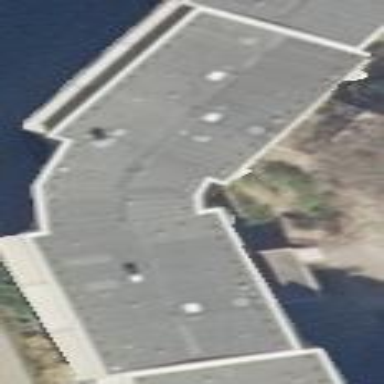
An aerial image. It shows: Apartment building with flat roof.